Question: The latest version of irb introduced an autocomplete that is quite buggy and I don't generally like to be distracted by an autocomplete, any idea how I can disable it?

Related question: <URL>
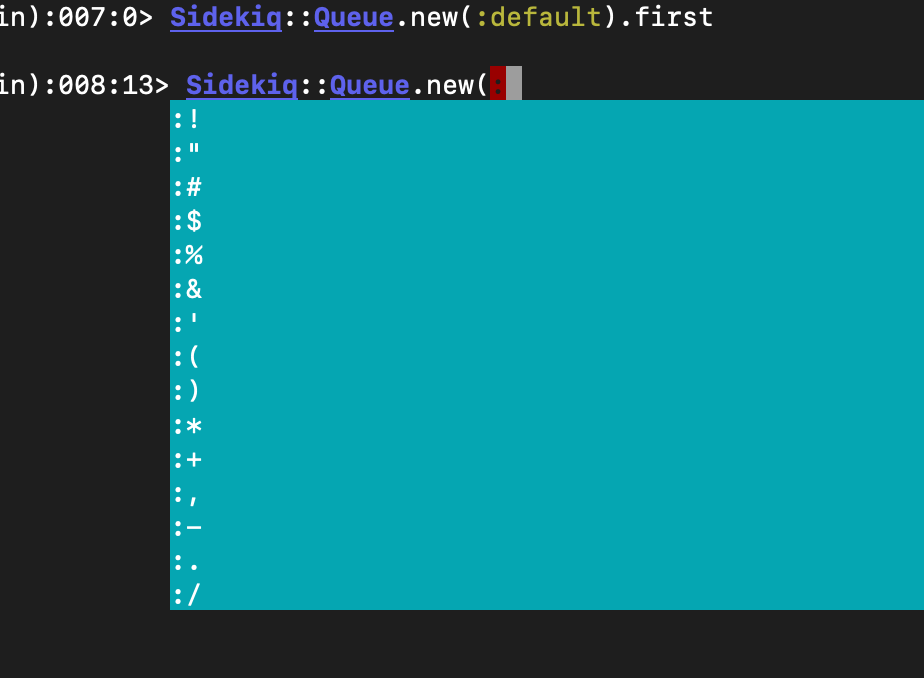
Answer: Try putting this in your <URL>
'''
IRB.conf[:USE_AUTOCOMPLETE] = false
'''